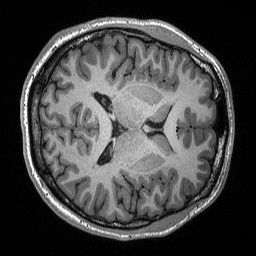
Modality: T1w
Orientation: axial
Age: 22
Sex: male
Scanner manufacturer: siemens
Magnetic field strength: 3 T
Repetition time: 2.3 s
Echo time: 0.00298 s